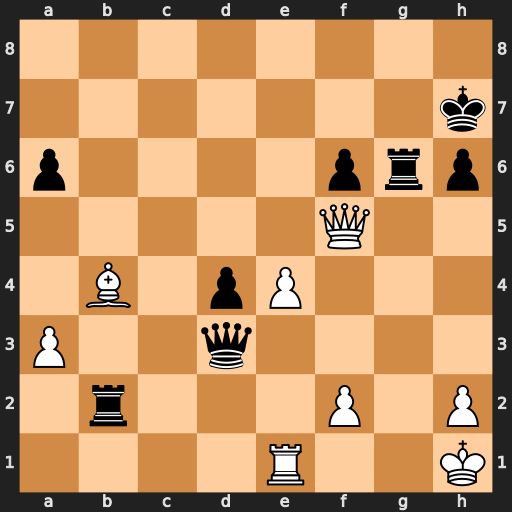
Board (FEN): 8/7k/p4prp/5Q2/1B1pP3/P2q4/1r3P1P/4R2K
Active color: w
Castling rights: -
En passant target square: -
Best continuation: Rg1 Qf3+ Qxf3